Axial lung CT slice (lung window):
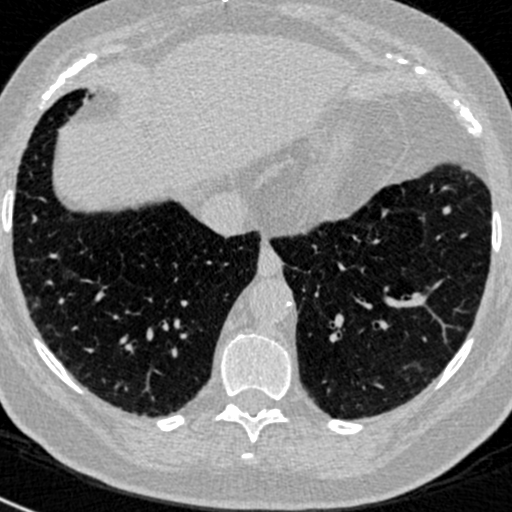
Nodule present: no